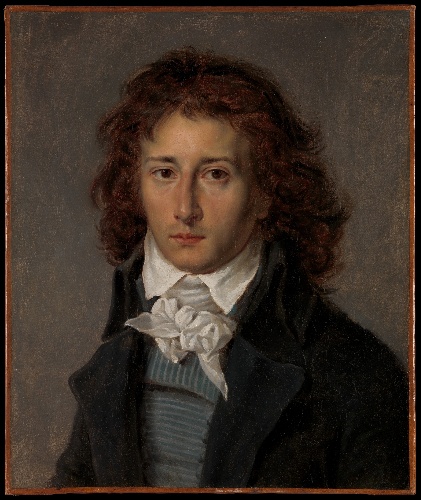
Title: François Gérard (1770–1837), later Baron Gérard
Artist: baron Antoine Jean Gros
Artist bio: French, Paris 1771–1835 Meudon
Date: ca. 1790
Object type: Painting
Classification: Paintings
Medium: Oil on canvas
Dimensions: 22 1/8 x 18 5/8 in. (56.2 x 47.3 cm)
Department: European Paintings
Credit line: Gift of Mrs. Charles Wrightsman, 2002
Accession year: 2002
Repository: Metropolitan Museum of Art, New York, NY
Tags: Men|Portraits